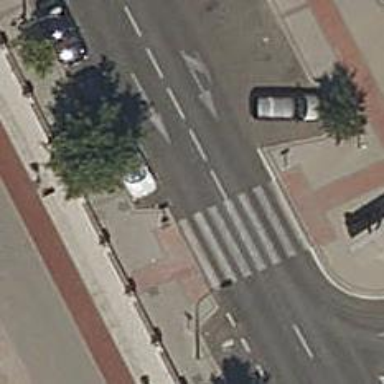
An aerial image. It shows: Uncontrolled zebra crossing on the road.